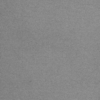
Label: dusty